Question: I have created a grid with 4 columns 2 rows. The grid has a width of the whole page and each section is split evenly. I want to have an image in each one scaled at 1.1 and when the user hovers over the image, the scale reverts back to 1. The problem I'm running into right now is that when I scale it at 1.1, the images seem to overlap each other and they're no longer contained to their section of the grid (see image below where I have hovered over the 2nd page 2.jpg).
HTML:
'''
<!DOCTYPE html>
<html>
<head>
<link rel="stylesheet" type="text/css" href="style.css">
</head>
<body>
<div class="container">
<img id="pic1" src="1.jpg">
<img id="pic2" src="2.jpg">
<img id="pic3" src="3.jpg">
<img id="pic4" src="4.jpg">
<img id="pic5" src="5.jpg">
<img id="pic6" src="6.jpg">
<img id="pic7" src="7.jpg">
<img id="pic8" src="8.jpg">
</div>
</body>
</html>
'''
CSS:
'''
* {
padding: 0;
margin: 0;
}
.container {
display: grid;
grid-template-columns: repeat(4, 25%);
background-color: #000;
overflow: hidden;
object-fit: cover;
}
.container img {
width: 100%;
height: auto;
transform: scale(1.1);
}
.container img:hover {
width: 100%;
opacity: 1;
transform: scale(1);
}
'''
Screenshot:

Screenshot shows what happens when I hover over 2nd picture 2.jpg. The problem is that right now with the scale applied, images 1,2,5,6 are all overlapping in their corners. They are not restricted to the size of the original grid created by the container.
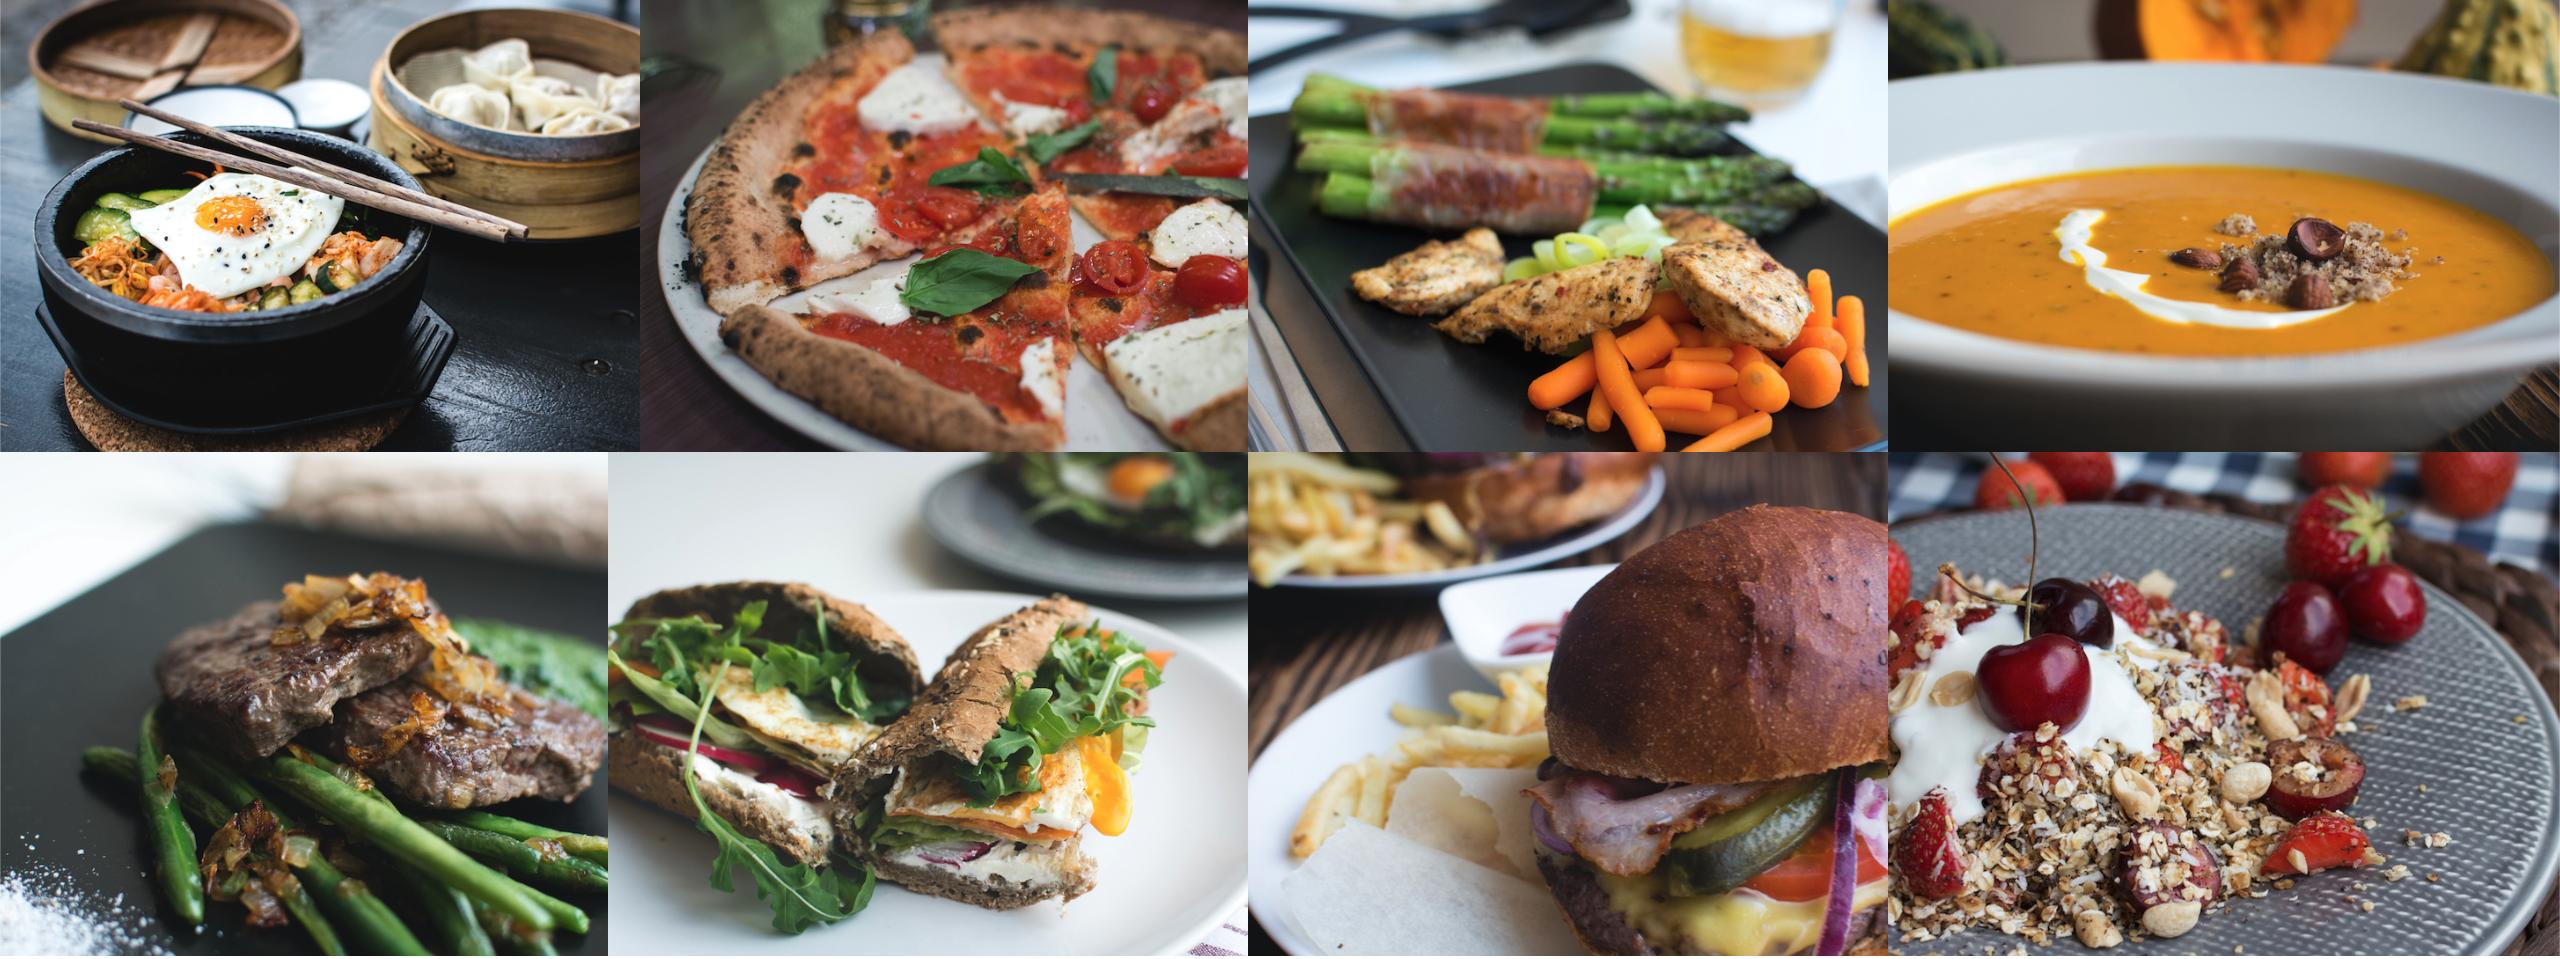
Answer: You can fix this by wrapping your images in containers and setting the 'overflow' property of those containers to 'hidden' (and the 'width' to '100%').
Like so:
'''
<!DOCTYPE html>
<html>
<head>
<link rel="stylesheet" type="text/css" href="style.css">
</head>
<body>
<div class="container">
<div class="image-container">
<img id="pic1" src="1.jpg">
</div>
<div class="image-container">
<img id="pic2" src="2.jpg">
</div>
<div class="image-container">
<img id="pic3" src="3.jpg">
</div>
<div class="image-container">
<img id="pic4" src="4.jpg">
</div>
<div class="image-container">
<img id="pic5" src="5.jpg">
</div>
<div class="image-container">
<img id="pic6" src="6.jpg">
</div>
<div class="image-container">
<img id="pic7" src="7.jpg">
</div>
<div class="image-container">
<img id="pic8" src="8.jpg">
</div>
</div>
</body>
</html>
'''
'''
* {
padding: 0;
margin: 0;
}
.container {
display: grid;
grid-template-columns: repeat(4, 25%);
background-color: #000;
overflow: hidden;
object-fit: cover;
}
.container .image-container {
width: 100%;
overflow: hidden;
}
.container .image-container img {
width: 100%;
height: auto;
transform: scale(1.1);
}
.container .image-container img:hover {
width: 100%;
opacity: 1;
transform: scale(1);
}
'''